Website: walmart
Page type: address-validator
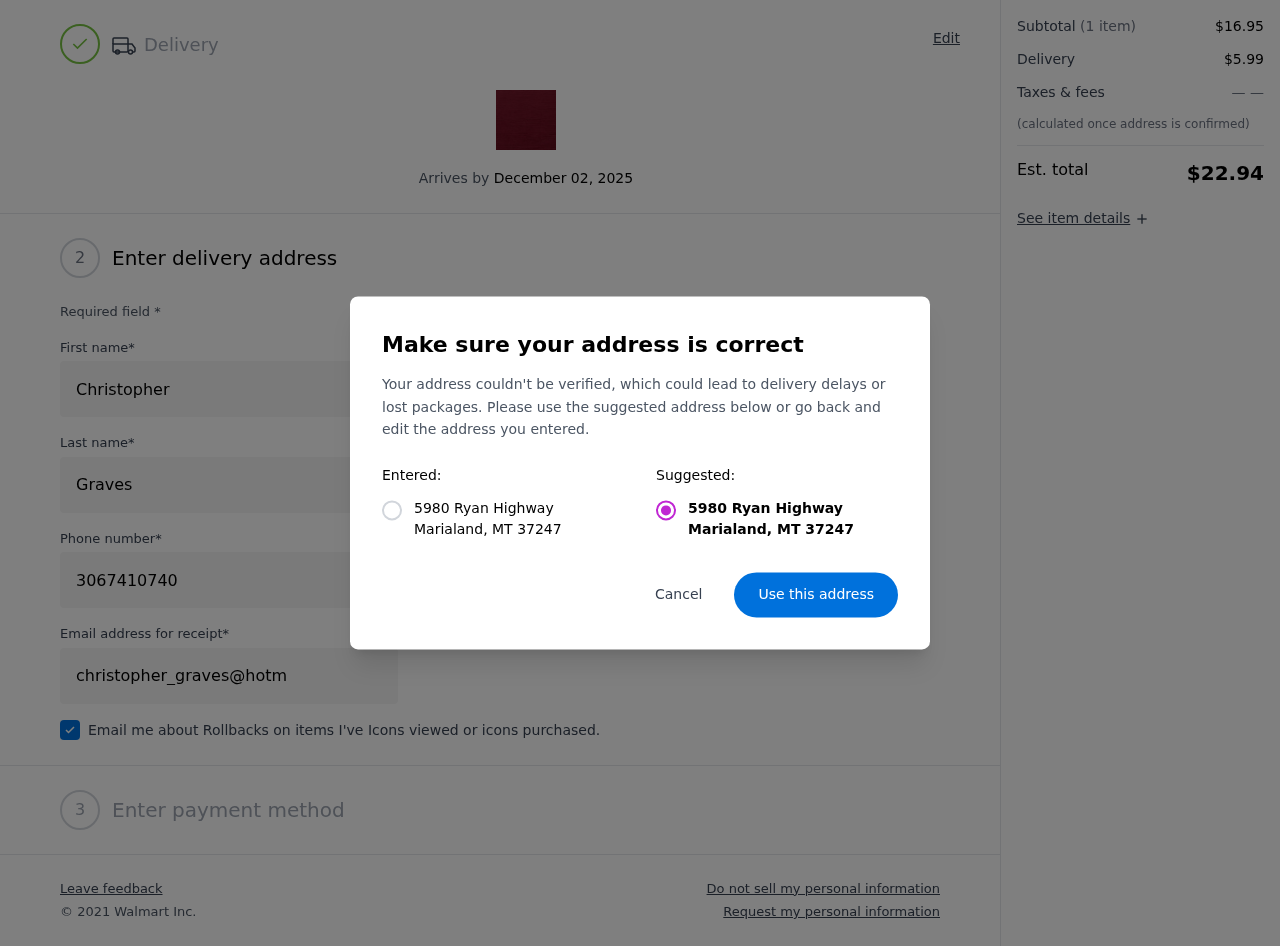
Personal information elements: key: PII_CITY
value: Marialand
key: PII_POSTCODE
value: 37247
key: PII_STATE_ABBR
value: MT
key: PII_STREET
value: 5980 Ryan Highway
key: PII_FIRSTNAME
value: Christopher
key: PII_LASTNAME
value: Graves
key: PII_STREET2
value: Apt. 666
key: PII_PHONE
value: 3067410740
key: PII_EMAIL
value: christopher_graves@hotmail.com
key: PII_POSTCODE_FULL
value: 37247
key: PII_POSTCODE_NUMERIC
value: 37247
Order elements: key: ORDER_DELIVERY_DATE
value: December 02, 2025
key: ORDER_SUBTOTAL
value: $16.95
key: ORDER_SHIPPING_COST
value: $5.99
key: ORDER_TOTAL
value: $22.94